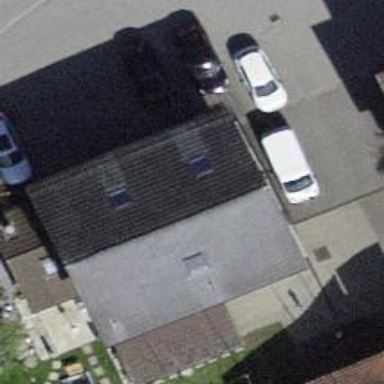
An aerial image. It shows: Building with tile roof.